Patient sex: M
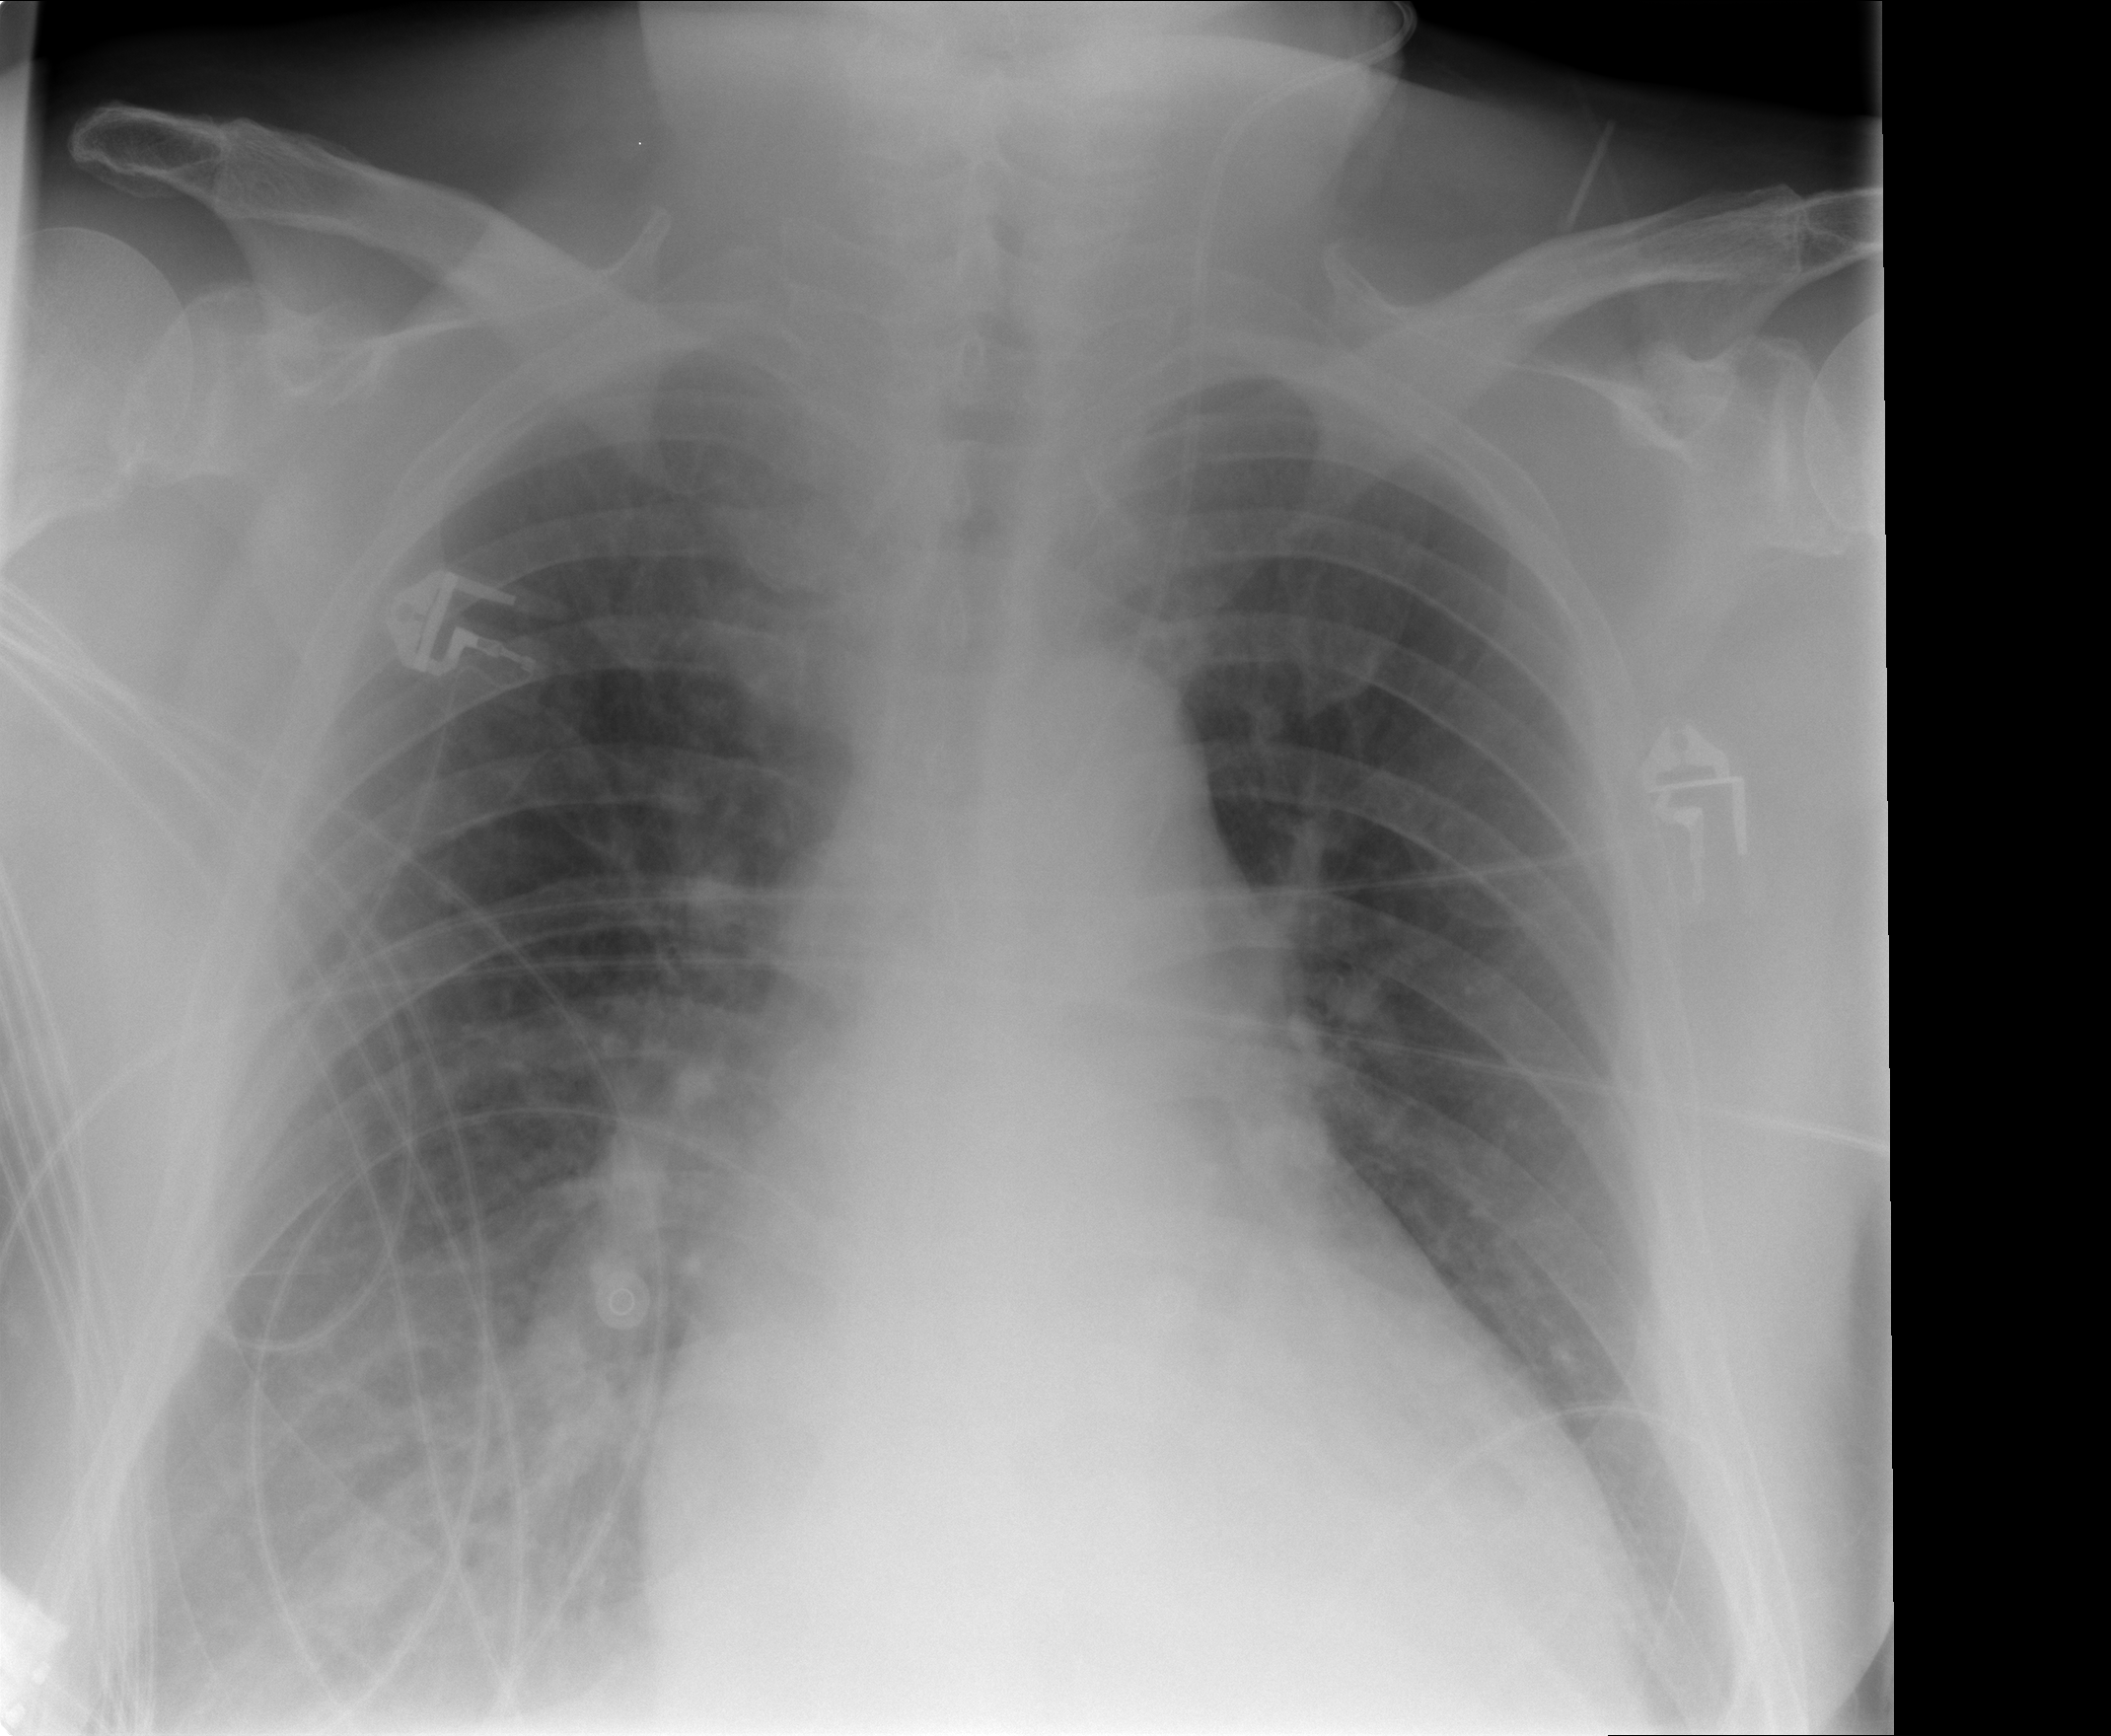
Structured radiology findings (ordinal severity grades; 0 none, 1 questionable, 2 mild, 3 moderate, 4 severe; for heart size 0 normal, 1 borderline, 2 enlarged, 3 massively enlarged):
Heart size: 2
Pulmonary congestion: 1
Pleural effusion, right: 1
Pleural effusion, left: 0
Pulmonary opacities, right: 0
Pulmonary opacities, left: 0
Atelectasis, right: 2
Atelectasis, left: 0